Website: slack
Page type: payment
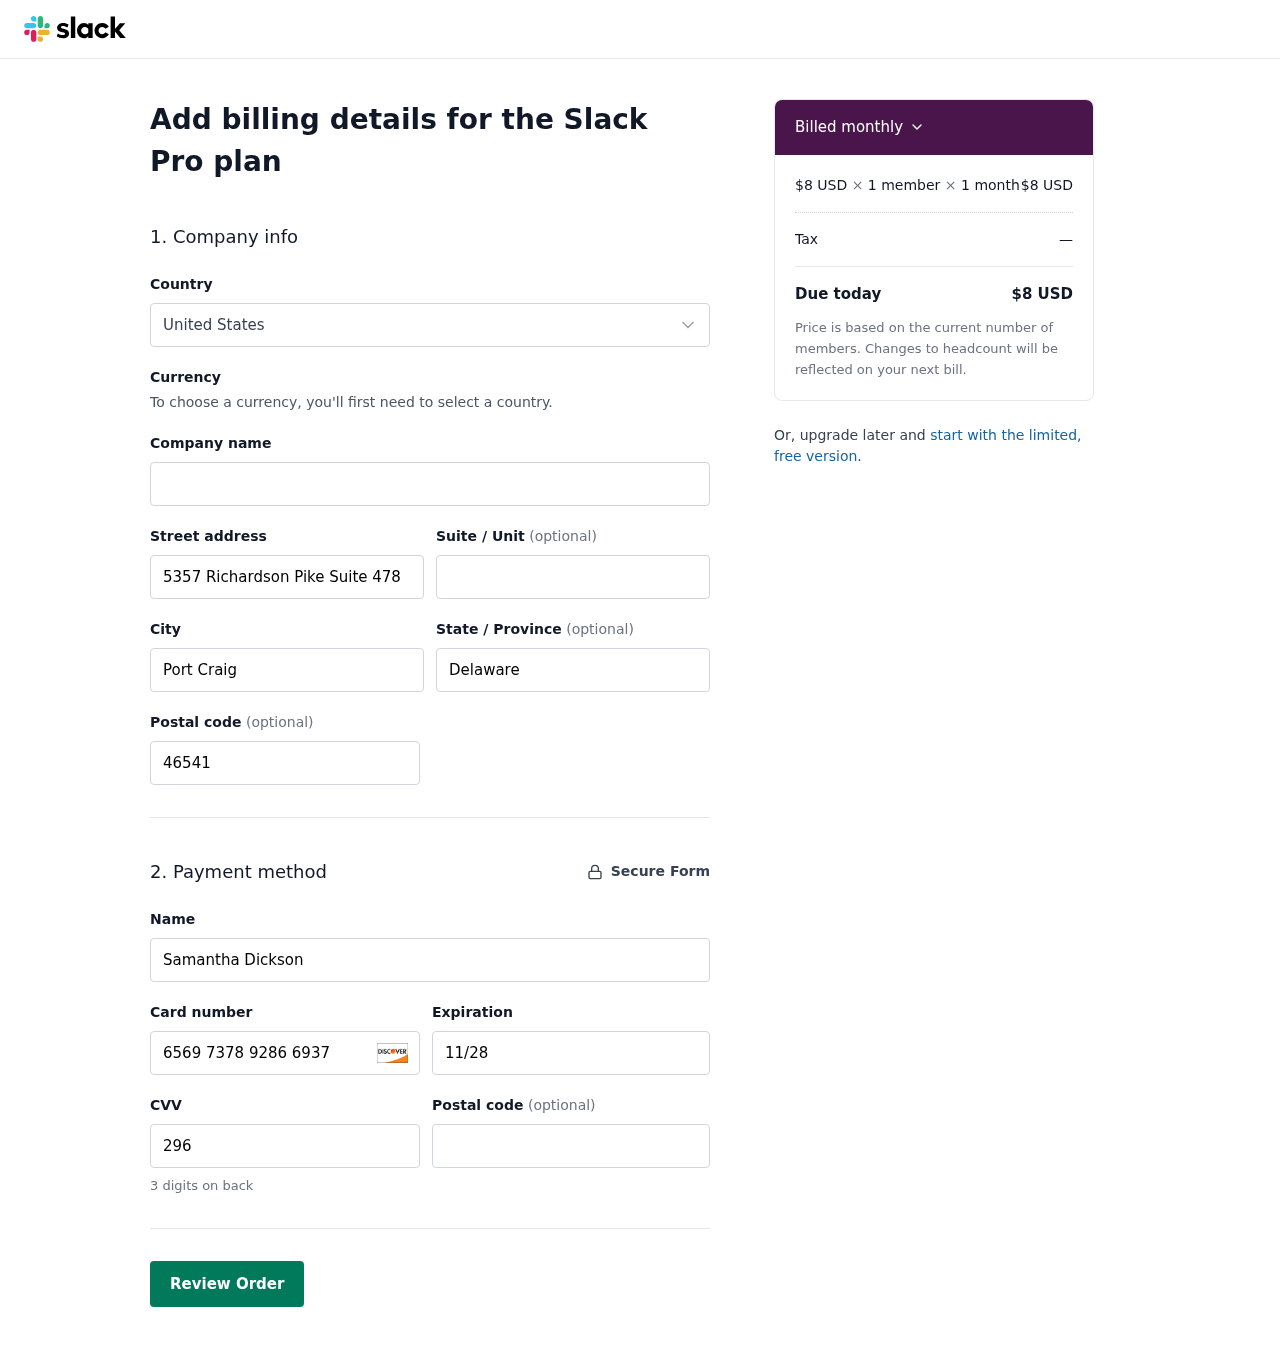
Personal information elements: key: PII_COUNTRY
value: United States
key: PII_STREET
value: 5357 Richardson Pike Suite 478
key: PII_CITY
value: Port Craig
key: PII_STATE
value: Delaware
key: PII_POSTCODE
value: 46541
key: PII_FULLNAME
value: Samantha Dickson
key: PII_CARD_NUMBER
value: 6569 7378 9286 6937
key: PII_CARD_EXPIRY
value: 11/28
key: PII_CARD_CVV
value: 296
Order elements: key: ORDER_PRICE_PER_MEMBER
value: $8 USD
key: ORDER_NUM_MEMBERS
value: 1 member
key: ORDER_NUM_MONTHS
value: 1 month
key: ORDER_SUBTOTAL
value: $8 USD
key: ORDER_TAX
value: —
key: ORDER_TOTAL
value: $8 USD